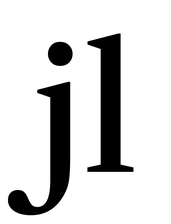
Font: LibreCaslonText_Medium